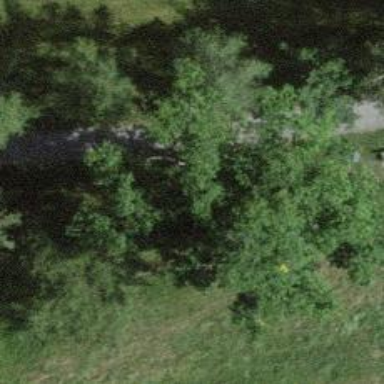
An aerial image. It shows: Wayside cross with historic significance.